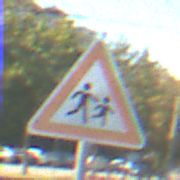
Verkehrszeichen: KinderLinks
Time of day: Midday
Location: Outdoor (Urban)
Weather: Clear
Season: NotSpecified
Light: Natural